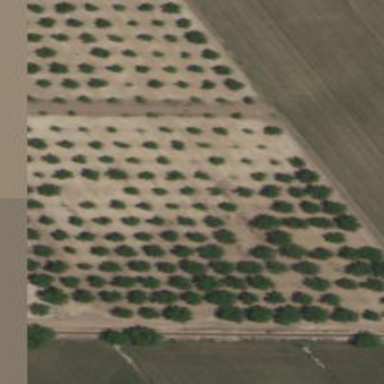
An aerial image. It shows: Orchard.